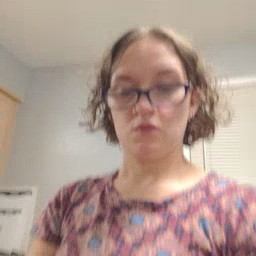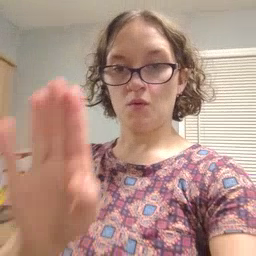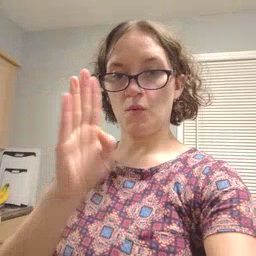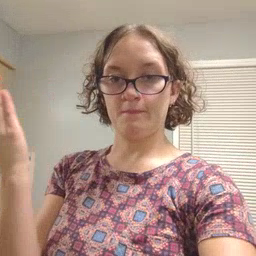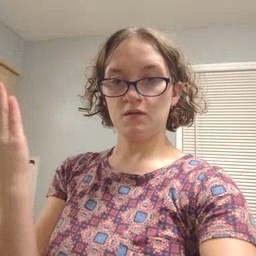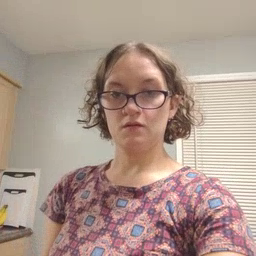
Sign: open